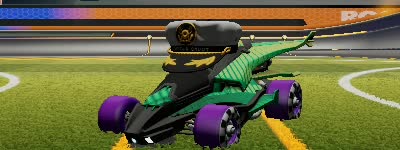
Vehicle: aftershock